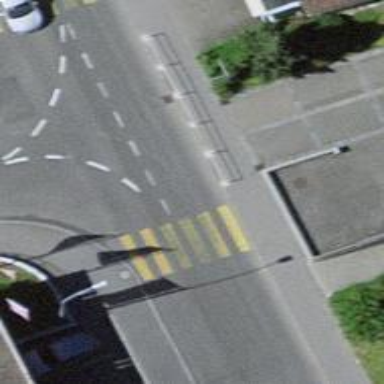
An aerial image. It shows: Pedestrian crossing with zebra markings on footway.